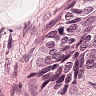
Metastatic tissue present: yes